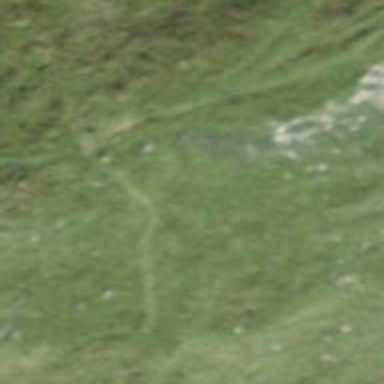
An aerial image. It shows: Ground path.